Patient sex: M
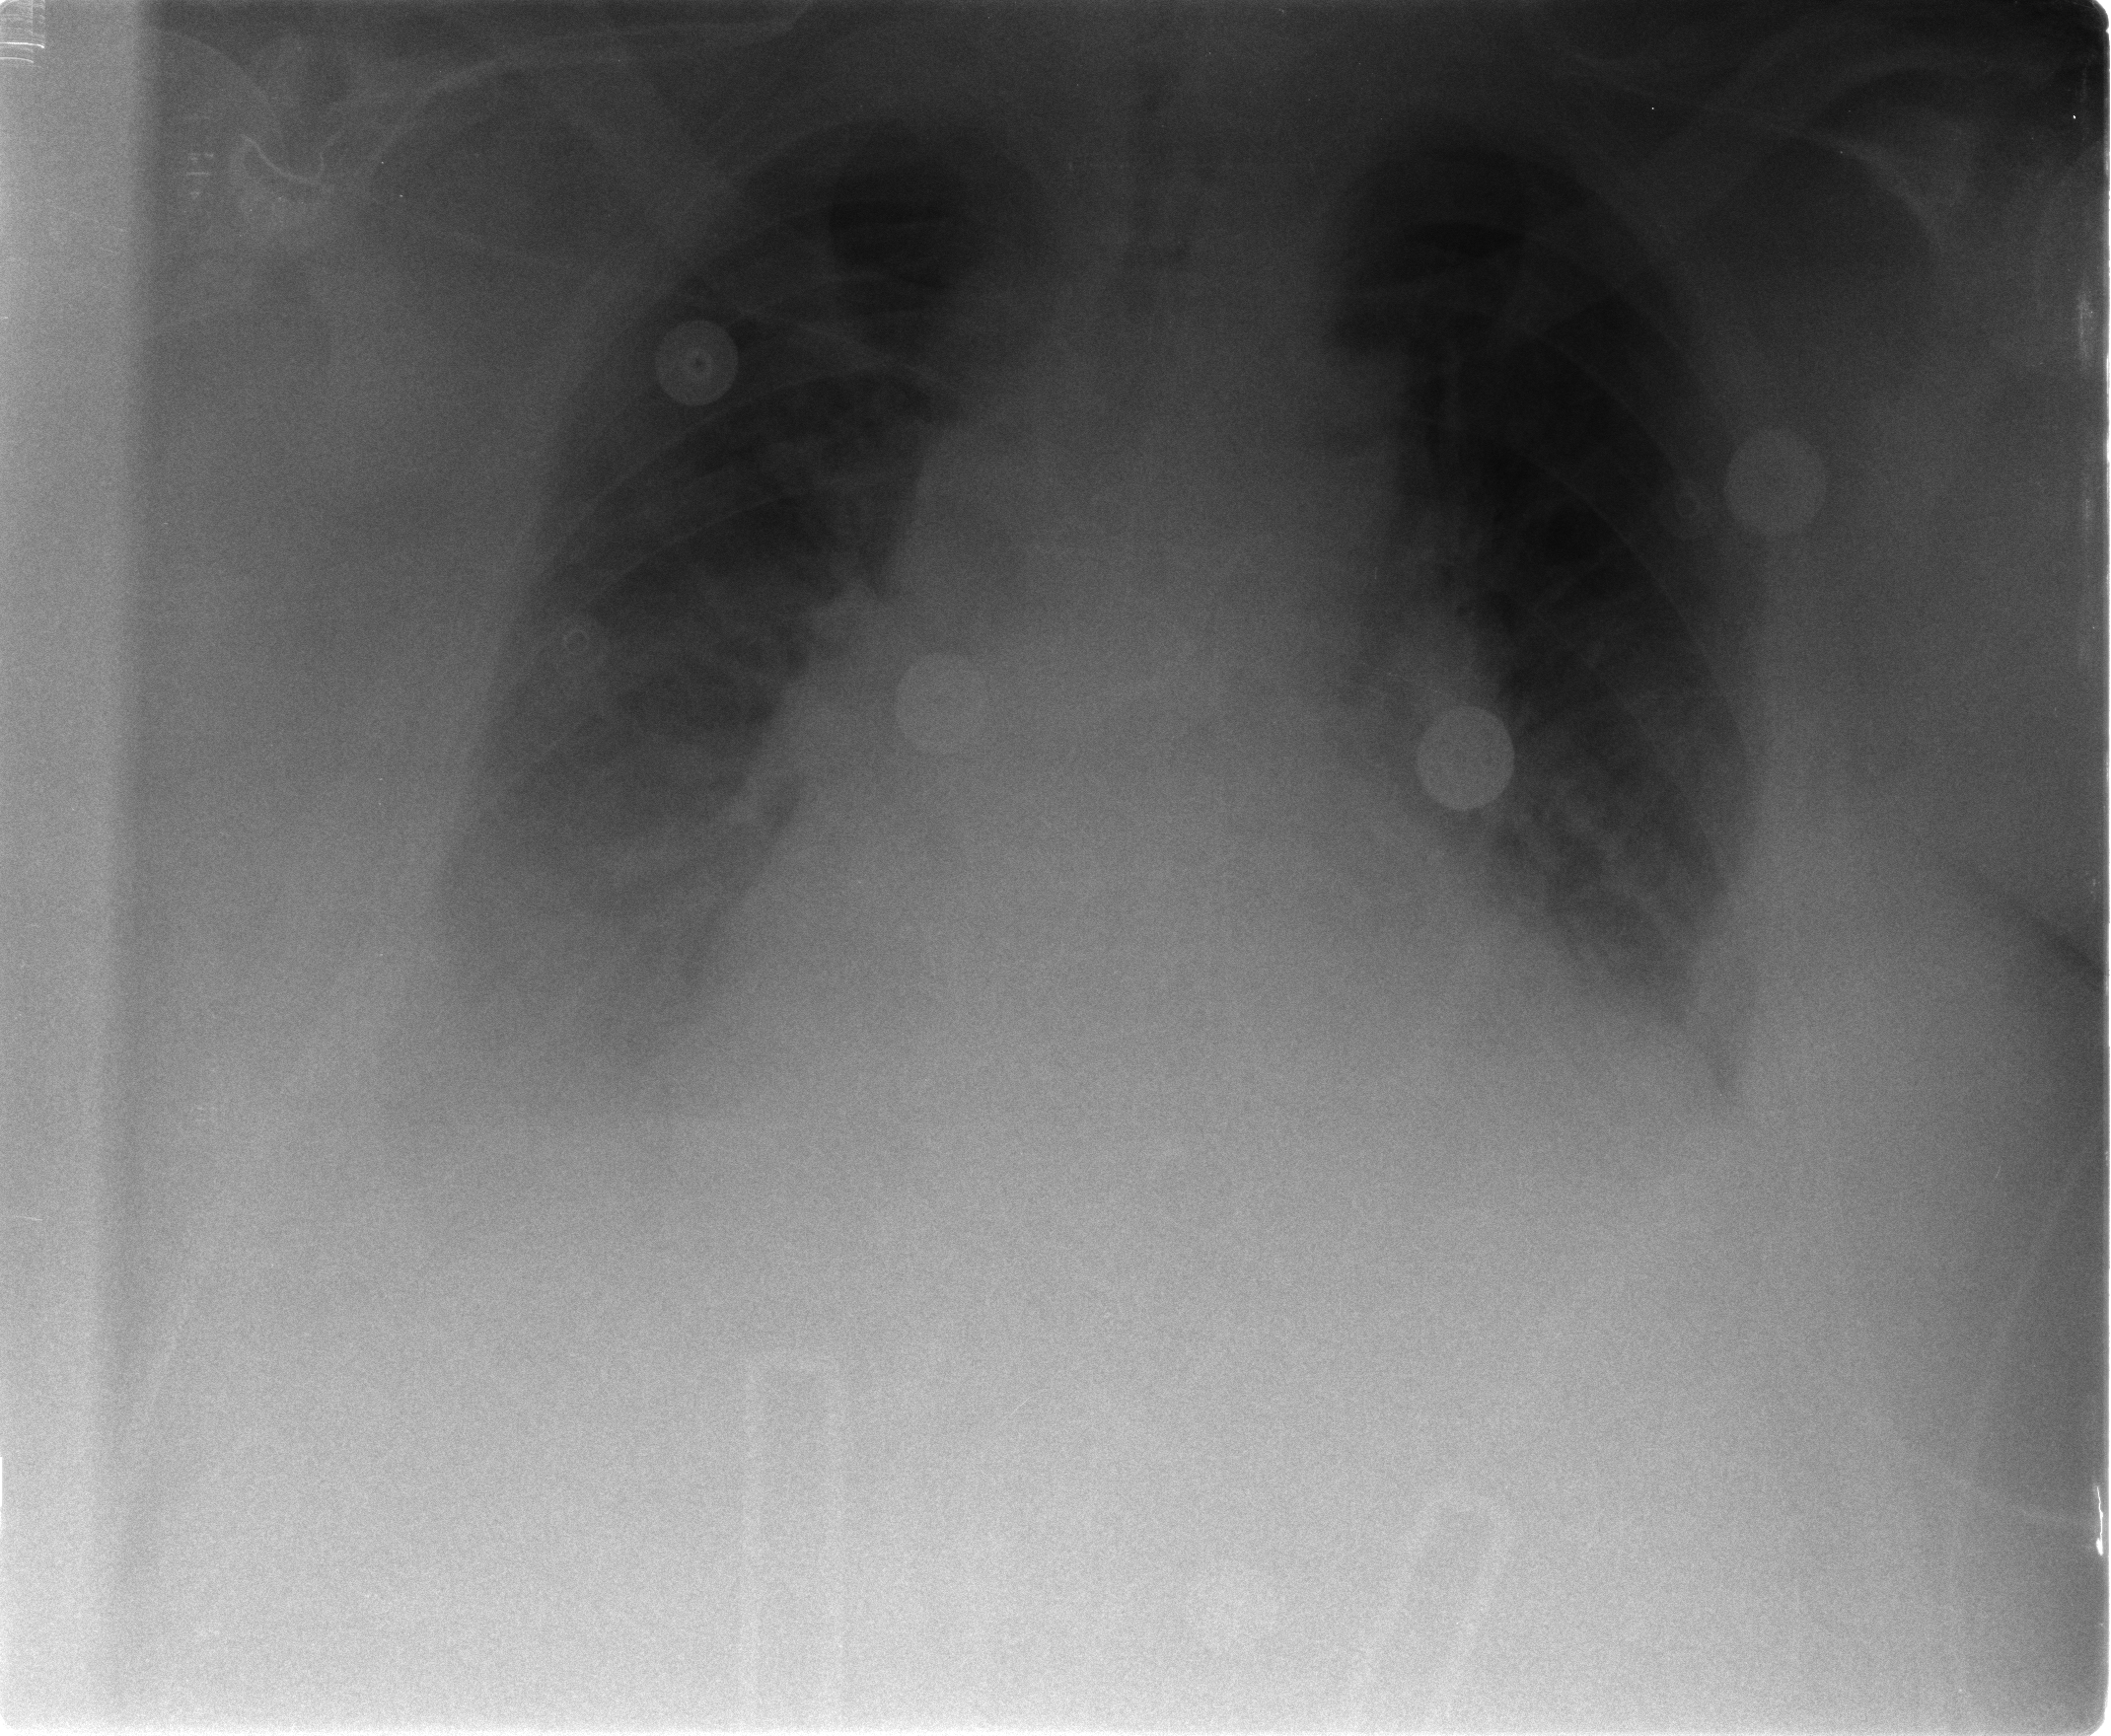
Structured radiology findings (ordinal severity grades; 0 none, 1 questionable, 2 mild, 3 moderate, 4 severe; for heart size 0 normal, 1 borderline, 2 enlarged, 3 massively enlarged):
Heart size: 2
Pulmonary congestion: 2
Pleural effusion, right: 3
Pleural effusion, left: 2
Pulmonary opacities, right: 1
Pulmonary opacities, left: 0
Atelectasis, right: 2
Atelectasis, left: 2